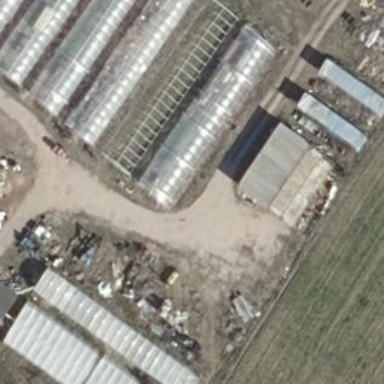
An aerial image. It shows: Greenhouse.